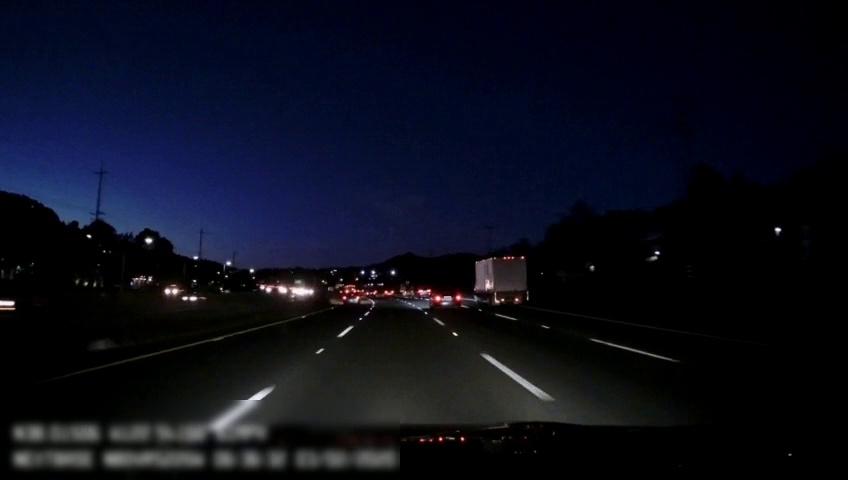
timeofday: Night
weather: Other
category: Drivable Space
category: Vehicles | Car
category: Vehicles | Truck
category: Vehicles | Car
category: Vehicles | SUV
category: Vehicles | SUV
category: Lanes | Alternate Lane
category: Lanes | Current Lane
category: Lanes | Current Lane
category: Lanes | Alternate Lane
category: Lanes | Alternate Lane